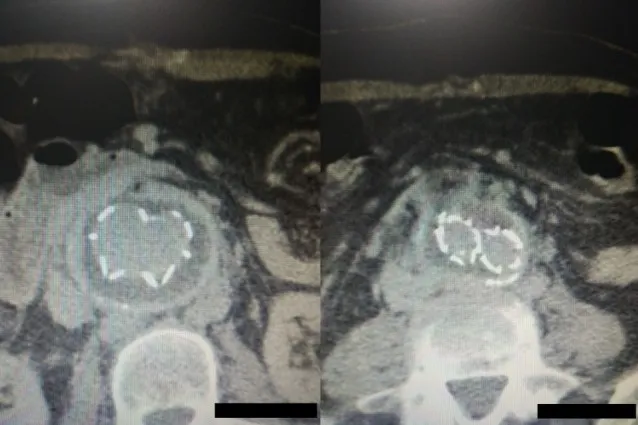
Postoperative computed tomography angiography images showing the graft wrapped by the sac without any sac enlargement or obvious endoleak.
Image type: radiology (ct)